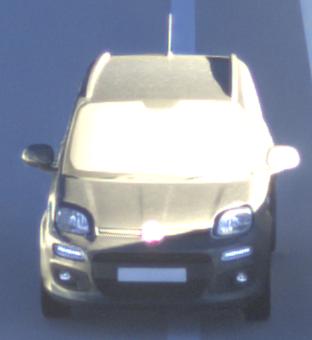
Make: Fiat
Model: Panda 1.2 8V
Detailed model: Panda (312)
Model produced from: 2013/02
Model produced until: 2013/12
Doors: 5
Color: gray
Road condition: dry road
Daytime: sunrise or sunset
Contrast: high contrast